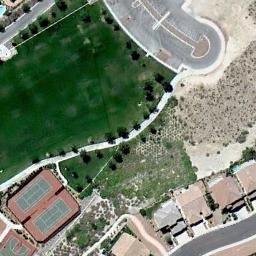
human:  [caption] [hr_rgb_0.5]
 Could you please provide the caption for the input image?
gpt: There are several cars parked by the tennis court .

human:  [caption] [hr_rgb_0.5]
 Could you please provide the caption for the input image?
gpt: Some buildings near the tennis court next to the lawn .

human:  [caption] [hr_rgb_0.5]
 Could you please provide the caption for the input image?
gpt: The tennis court is on the grass next to some buildings .

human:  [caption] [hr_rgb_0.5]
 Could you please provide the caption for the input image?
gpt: There are many buildings of different shapes beside the tennis courts .

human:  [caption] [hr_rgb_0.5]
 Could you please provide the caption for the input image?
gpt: The tennis courts are beside a green meadow .